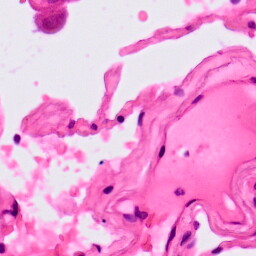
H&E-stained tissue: Lung